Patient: sex F, age 68
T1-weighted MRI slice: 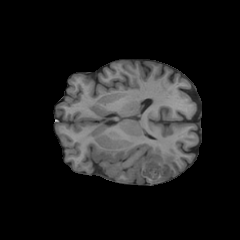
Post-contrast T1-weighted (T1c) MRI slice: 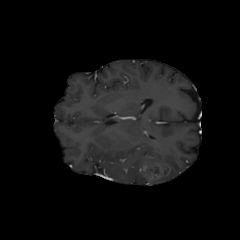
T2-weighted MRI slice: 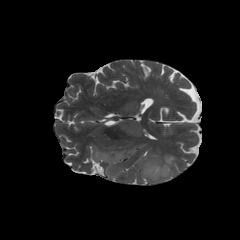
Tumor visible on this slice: yes
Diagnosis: Glioblastoma, IDH-wildtype
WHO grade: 4